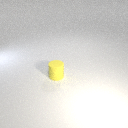
small yellow rubber cylinder